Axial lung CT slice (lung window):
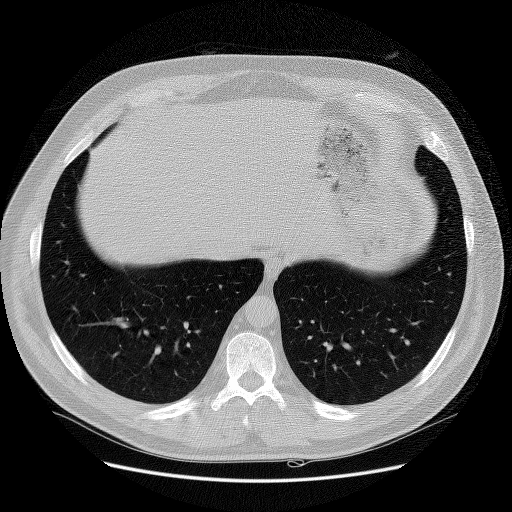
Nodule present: no